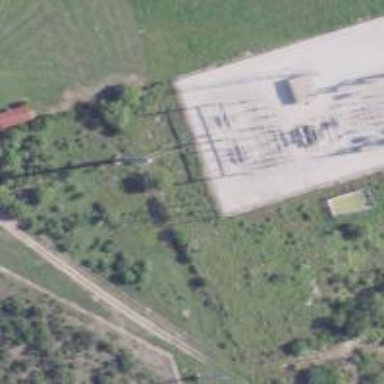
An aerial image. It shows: Switch used for power control.